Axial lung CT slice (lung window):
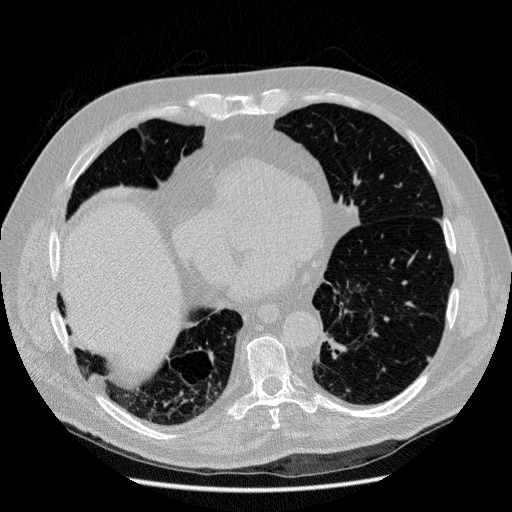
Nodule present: yes
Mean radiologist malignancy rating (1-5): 2